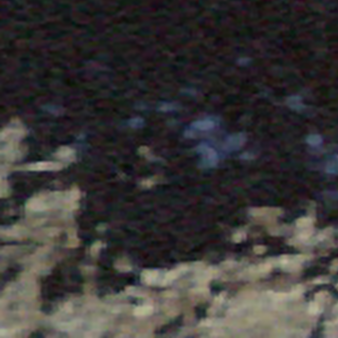
Label: other